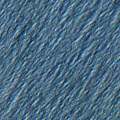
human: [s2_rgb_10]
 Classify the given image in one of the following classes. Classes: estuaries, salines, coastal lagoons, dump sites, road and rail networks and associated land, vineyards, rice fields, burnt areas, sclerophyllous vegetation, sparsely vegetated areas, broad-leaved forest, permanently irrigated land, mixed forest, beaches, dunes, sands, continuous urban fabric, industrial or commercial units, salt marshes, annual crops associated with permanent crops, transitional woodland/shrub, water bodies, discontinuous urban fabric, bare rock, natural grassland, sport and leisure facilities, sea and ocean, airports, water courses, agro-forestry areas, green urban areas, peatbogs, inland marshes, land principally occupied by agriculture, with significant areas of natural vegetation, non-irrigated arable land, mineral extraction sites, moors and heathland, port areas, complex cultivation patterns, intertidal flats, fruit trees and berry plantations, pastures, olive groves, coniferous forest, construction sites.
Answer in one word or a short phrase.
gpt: sea and ocean